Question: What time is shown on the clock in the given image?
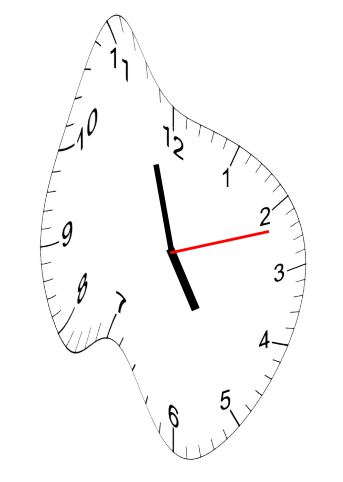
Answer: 04:57:12